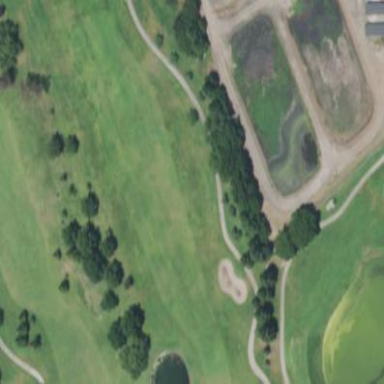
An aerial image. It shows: Rough grass surface in golf course setting.